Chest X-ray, AP view. Patient: 44 years old, sex F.
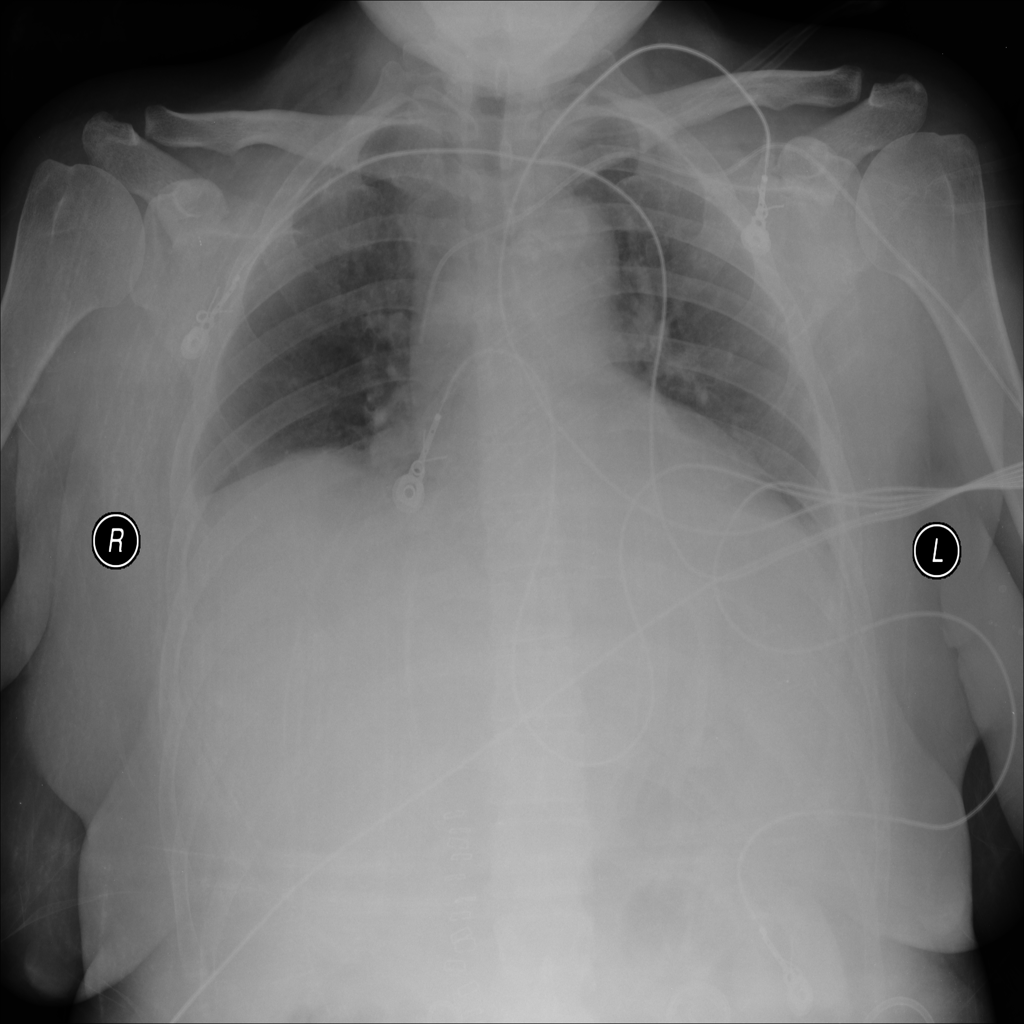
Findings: Atelectasis, Effusion, Infiltration